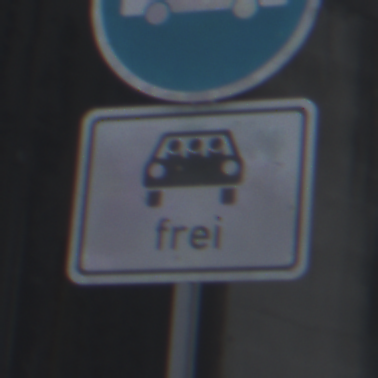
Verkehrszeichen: MehrfachbesetzePersonenkraftwagenFrei
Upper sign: Busssonderstreifen
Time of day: MorningAfternoon
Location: Outdoor (Suburban)
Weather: Overcast
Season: NotSpecified
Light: Natural